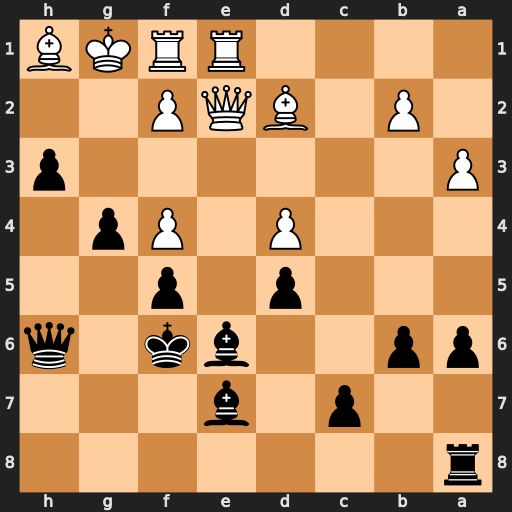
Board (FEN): r7/2p1b3/pp2bk1q/3p1p2/3P1Pp1/P6p/1P1BQP2/4RRKB
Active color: b
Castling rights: -
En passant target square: -
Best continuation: h2+ Kg2 Qh3#